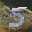
Label: 5